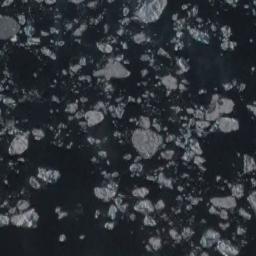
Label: sea_ice